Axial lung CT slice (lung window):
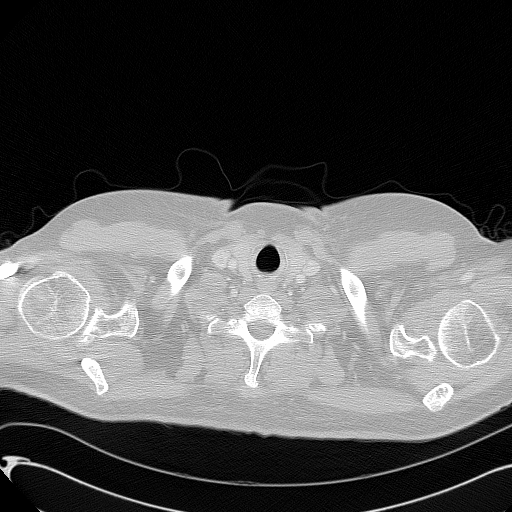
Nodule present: no